Interaction volume radius: 5 \u00c5
Interaction volume height: 15 \u00c5
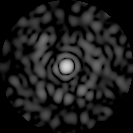
Disorder parameter: 0.8582